Question: # Issue with ng-repeat, AngularJS looping
I'm having trouble creating this loop structure using ng-repeat in angular js(ionic 1 app). When I use ng-repeat, the date is repeatedly shown along with each event in every loop. But I want to show the date only once for corresponding events as shown in the picture.
<URL>

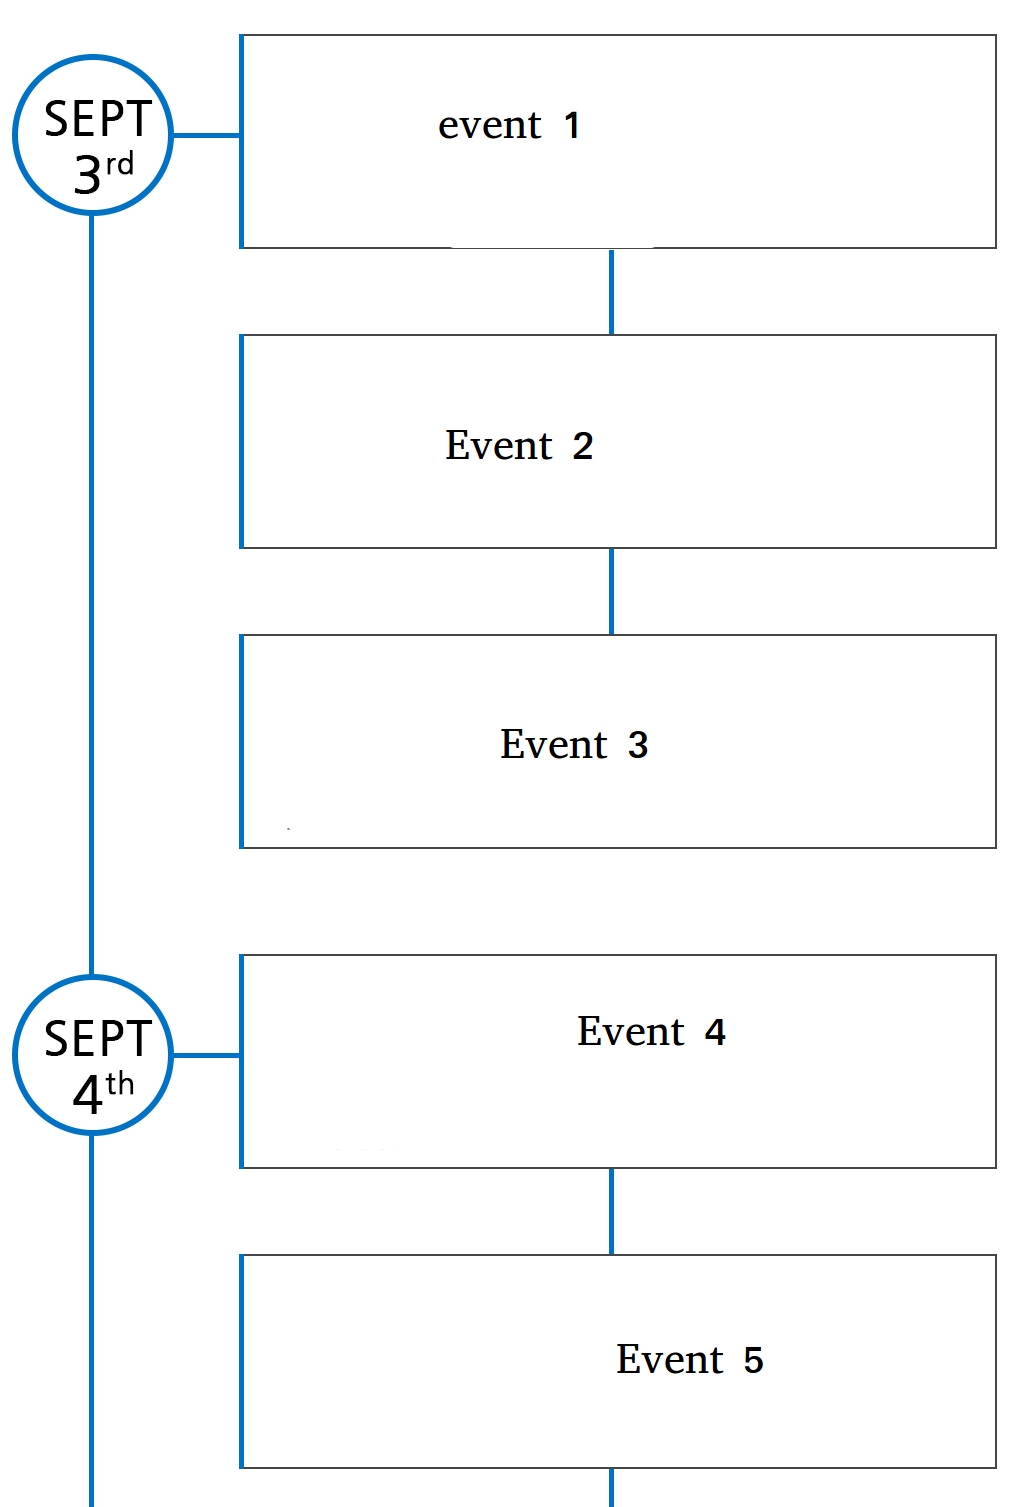
Answer: You need a filter, which you () get from <URL> module. Simply set a JSON with events and dates listed together. Here is a small demo that you can adjust to your example:
'''
var app = angular.module('myApp', ['angular.filter']);
app.controller('myCtrl', function($scope) {
$scope.events = [{
"date": "Sept-1",
"event": "Event 1"
},
{
"date": "Sept-1",
"event": "Event 2"
},
{
"date": "Sept-2",
"event": "Event 3"
},
{
"date": "Sept-2",
"event": "Event 4"
},
{
"date": "Sept-3",
"event": "Event 5"
},
]
});
'''
'''
<!DOCTYPE html>
<html>
<script src="https://ajax.googleapis.com/ajax/libs/angularjs/1.6.9/angular.min.js"></script>
<script src="https://cdnjs.cloudflare.com/ajax/libs/angular-filter/0.5.17/angular-filter.min.js"></script>
<body>
<div ng-app="myApp" ng-controller="myCtrl">
<div ng-repeat="(key, value) in events | groupBy: 'date'">
- {{key}}
<div ng-repeat="val in value">
* {{val.event}}
</div>
<br>
</div>
</div>
</body>
</html>
'''